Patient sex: M
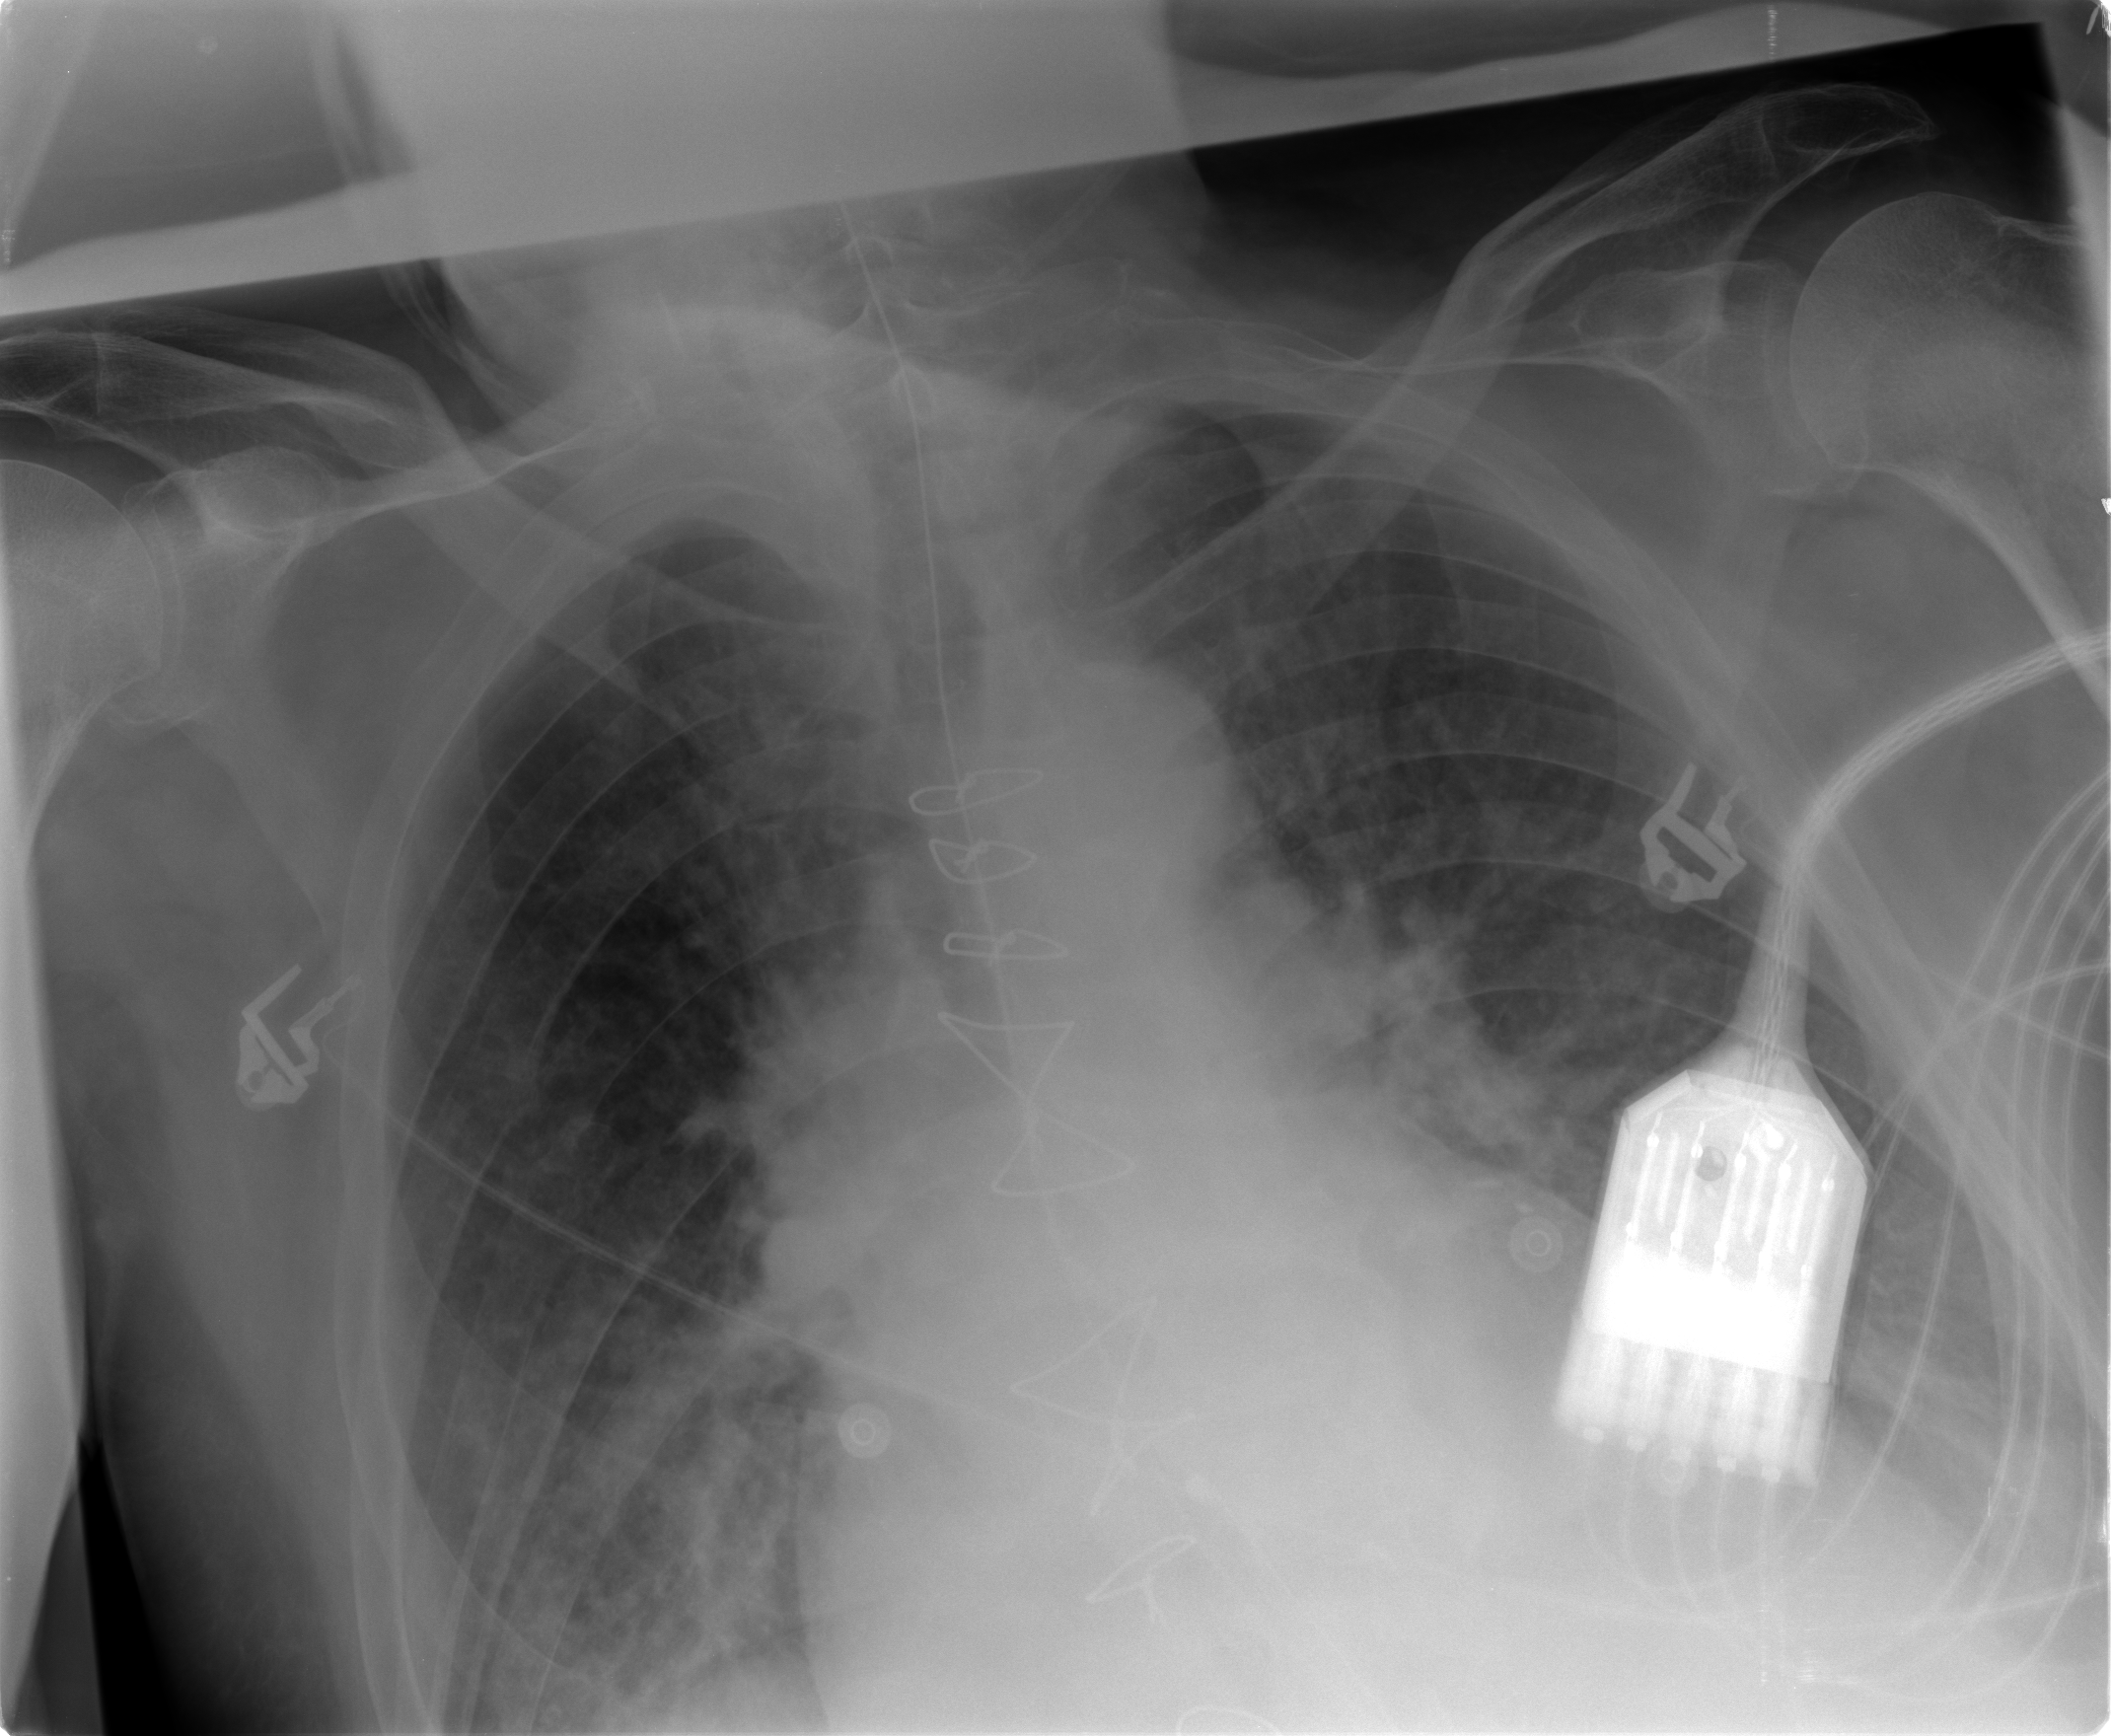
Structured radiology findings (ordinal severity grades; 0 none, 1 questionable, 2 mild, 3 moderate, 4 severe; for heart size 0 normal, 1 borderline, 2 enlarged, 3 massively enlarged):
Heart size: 2
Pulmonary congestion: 2
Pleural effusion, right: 2
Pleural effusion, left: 2
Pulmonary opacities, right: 2
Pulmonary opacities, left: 2
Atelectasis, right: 2
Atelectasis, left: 2